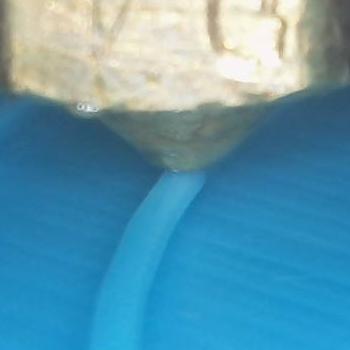
Flow rate: 168%